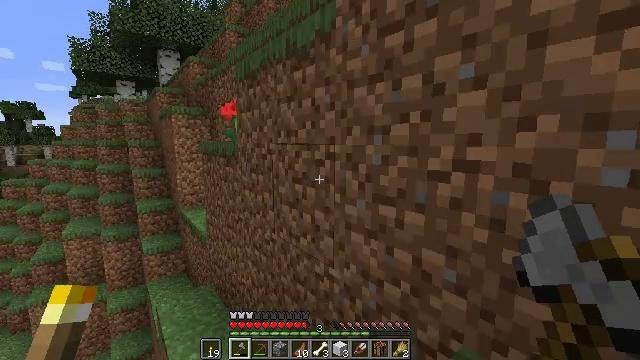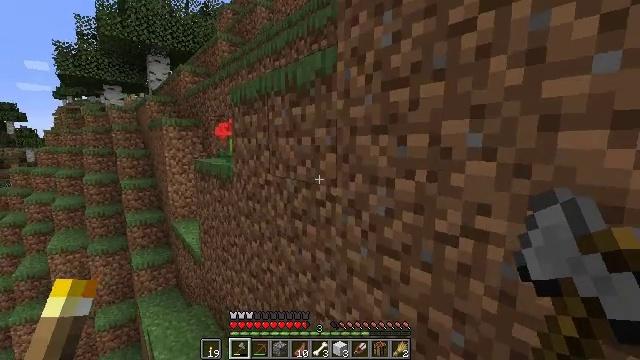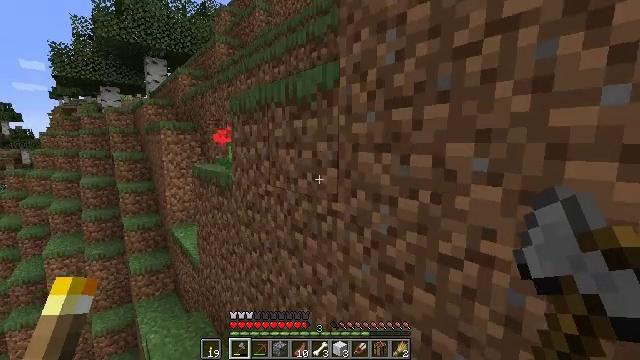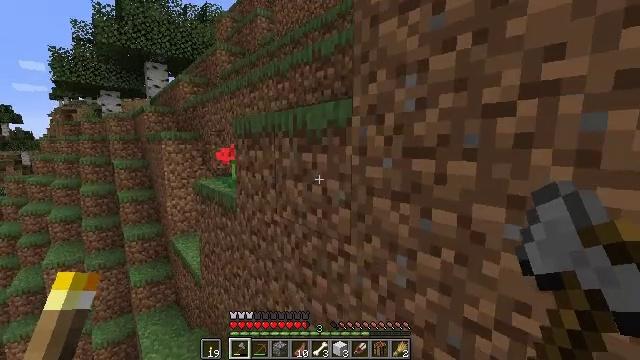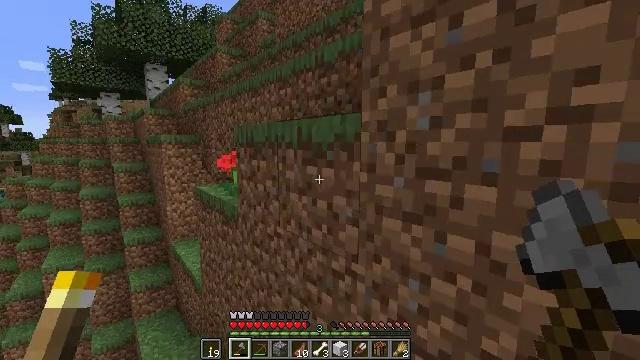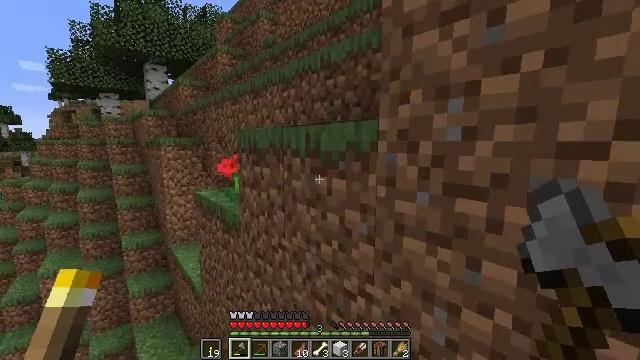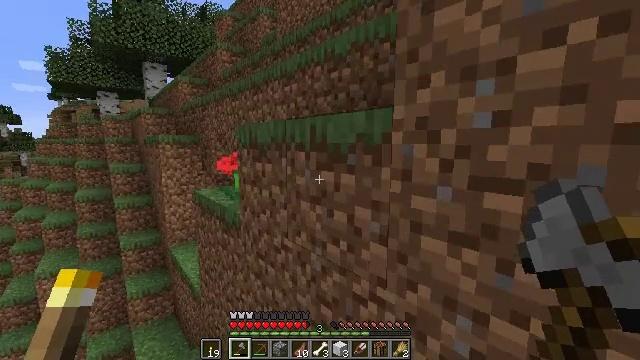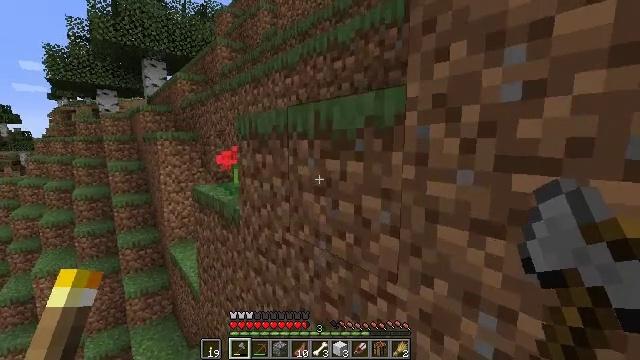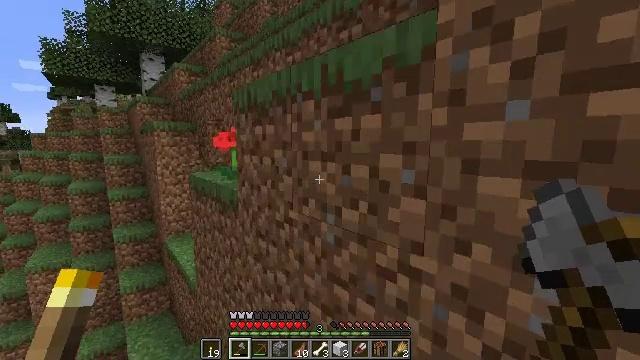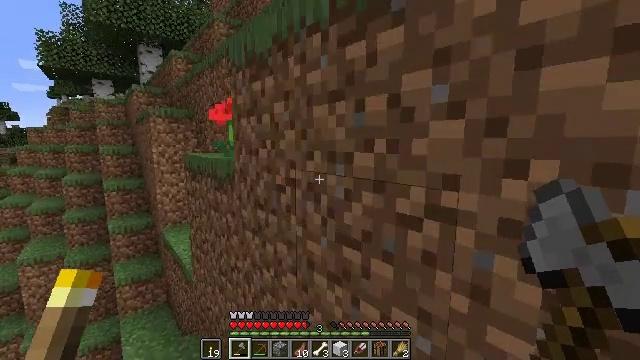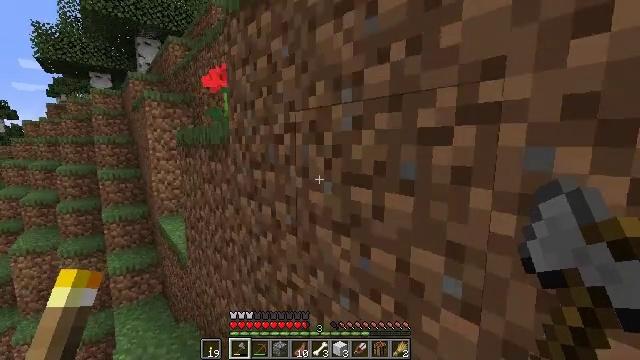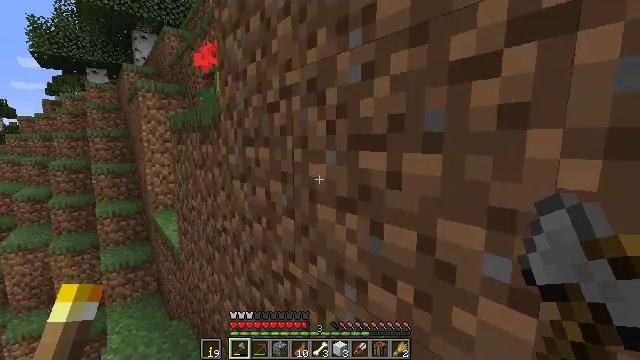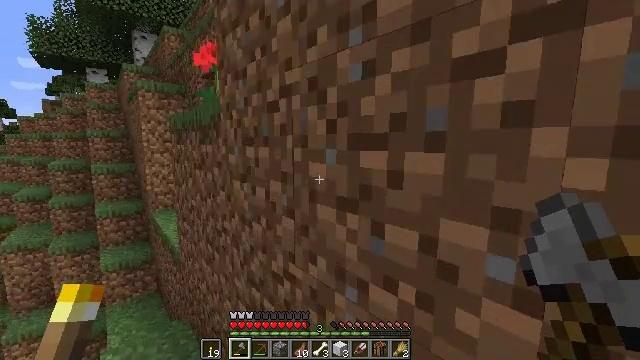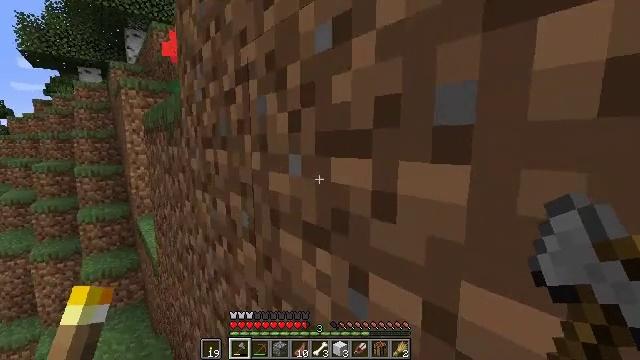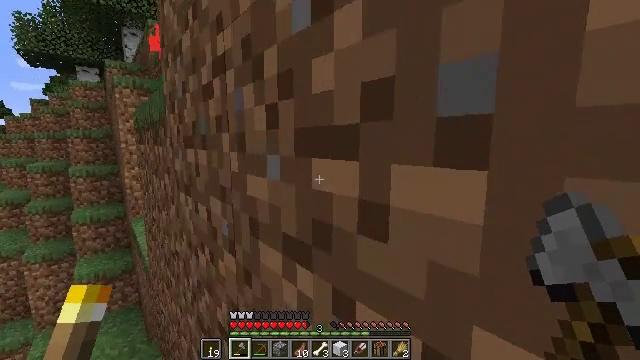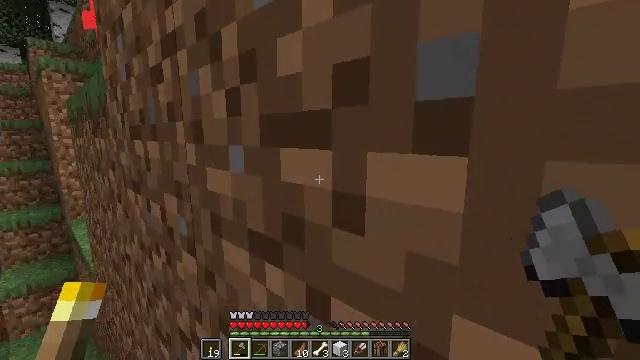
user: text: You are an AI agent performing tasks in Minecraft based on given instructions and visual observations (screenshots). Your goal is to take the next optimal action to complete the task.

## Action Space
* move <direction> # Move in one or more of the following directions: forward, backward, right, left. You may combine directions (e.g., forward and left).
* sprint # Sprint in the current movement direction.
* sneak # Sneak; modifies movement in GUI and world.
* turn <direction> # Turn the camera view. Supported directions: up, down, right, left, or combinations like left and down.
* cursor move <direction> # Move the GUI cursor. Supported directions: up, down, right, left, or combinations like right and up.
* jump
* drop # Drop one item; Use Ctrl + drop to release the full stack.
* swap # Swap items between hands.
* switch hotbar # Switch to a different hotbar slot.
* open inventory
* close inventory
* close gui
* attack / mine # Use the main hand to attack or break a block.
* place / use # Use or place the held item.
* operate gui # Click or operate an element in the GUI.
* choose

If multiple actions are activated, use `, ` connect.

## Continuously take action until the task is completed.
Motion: motion action
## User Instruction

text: Collect the poppy by clicking on it.
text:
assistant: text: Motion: move forward, turn right, jump
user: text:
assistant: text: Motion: move forward, jump
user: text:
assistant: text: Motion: move forward, jump
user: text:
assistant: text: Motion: move forward, jump
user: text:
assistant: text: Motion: move forward
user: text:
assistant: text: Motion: move forward
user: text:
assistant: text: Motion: move forward
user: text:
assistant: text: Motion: move forward
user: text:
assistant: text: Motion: move forward
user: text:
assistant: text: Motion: move forward and move right
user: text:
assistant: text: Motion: move forward and move right
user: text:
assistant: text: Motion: move forward and move right
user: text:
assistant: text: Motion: move forward and move right
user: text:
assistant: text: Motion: move forward and move right
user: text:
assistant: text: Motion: move forward, turn right and down
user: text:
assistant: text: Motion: turn right and down
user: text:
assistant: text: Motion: turn right
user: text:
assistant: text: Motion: turn right and up
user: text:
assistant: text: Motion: turn right and up
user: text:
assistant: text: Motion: move forward
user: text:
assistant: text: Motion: move forward, jump
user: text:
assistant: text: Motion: move forward, jump
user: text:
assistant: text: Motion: move forward, jump
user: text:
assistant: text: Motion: move forward, jump
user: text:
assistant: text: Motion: move forward, turn right
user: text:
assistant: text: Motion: move forward, turn right
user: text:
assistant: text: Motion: move forward, turn right
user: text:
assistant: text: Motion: move forward
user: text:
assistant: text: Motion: move forward
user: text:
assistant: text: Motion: move forward, jump